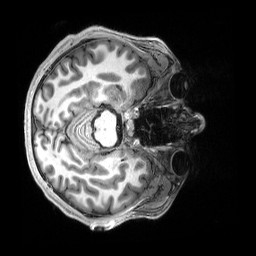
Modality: T1w
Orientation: axial
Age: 19
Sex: male
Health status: healthy
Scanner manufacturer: siemens
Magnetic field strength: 3 T
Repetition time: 2.5 s
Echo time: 0.00222 s